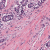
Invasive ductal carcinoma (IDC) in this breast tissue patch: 1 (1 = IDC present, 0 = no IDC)